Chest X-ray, PA view. Patient: 13 years old, sex M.
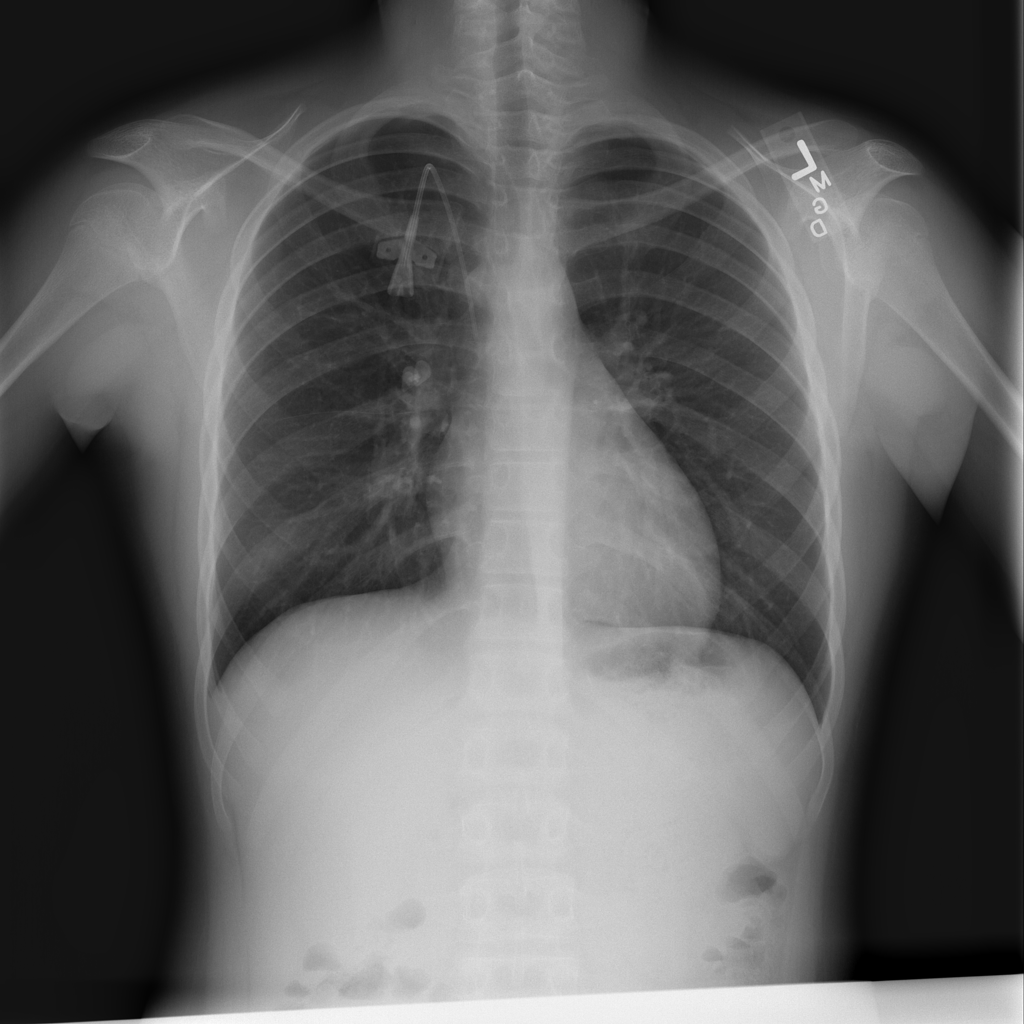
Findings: No Finding